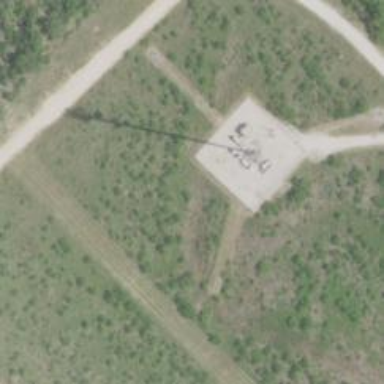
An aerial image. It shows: Man-made mast used for communication purposes.